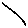
Label: line